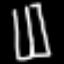
Label: pants